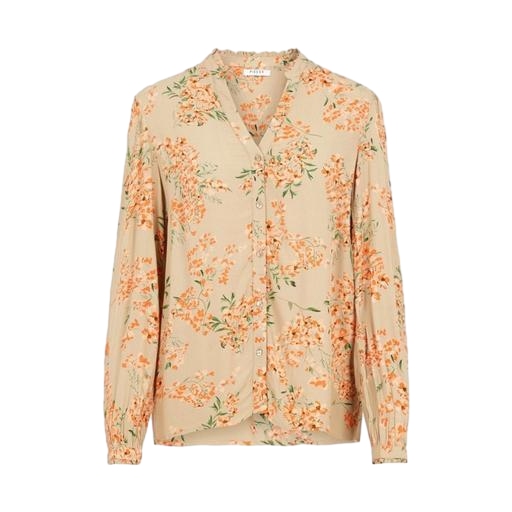
multicolor nly floral print shirt, beige floral blouse, natural floral-print boho blouse, white background